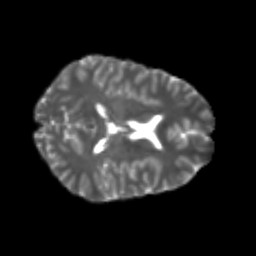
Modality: T2w
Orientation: axial
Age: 22
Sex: male
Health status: healthy
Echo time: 0.074 s